A time-domain vibration trace from a rotating-machine test bench is shown. What is the most likely rotor condition (normal, misalignment, unbalance, looseness)?
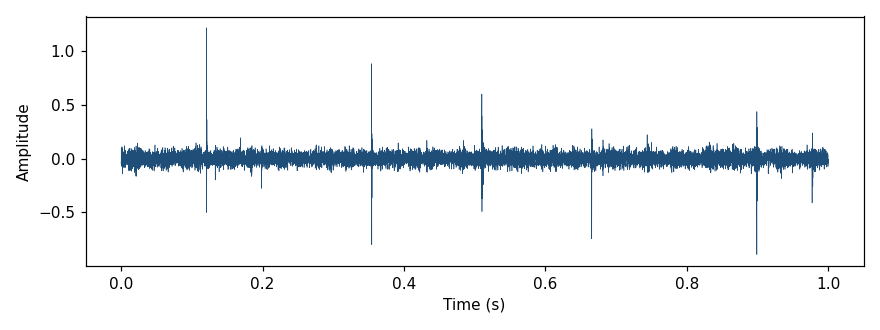
Answer: normal